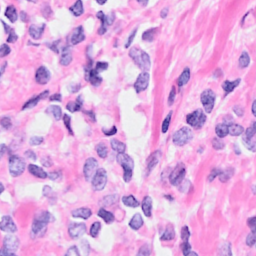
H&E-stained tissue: Breast